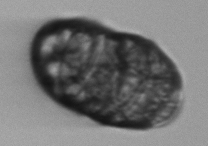
Label: Margalefidinium